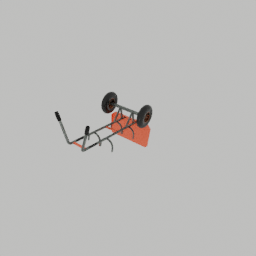
Label: mechanical